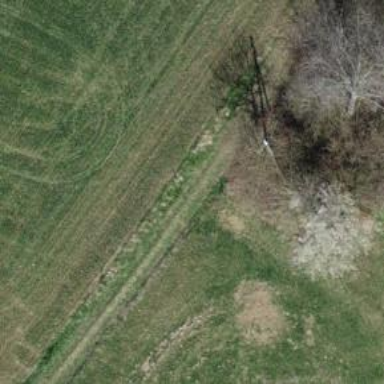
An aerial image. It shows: Grass track.